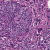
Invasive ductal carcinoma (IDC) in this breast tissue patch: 0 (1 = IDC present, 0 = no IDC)